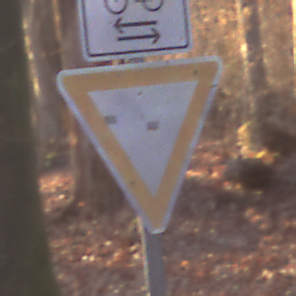
Verkehrszeichen: VorfahrtGewaehren
Zusatzzeichen oben: RichtungsangabeDurchPfeile9
Umgebung: Outdoor, Nature
Tageszeit: SunriseSunset
Wetter: Clear
Licht: Natural
Jahreszeit: Autumn
Kontrast: HighContrast